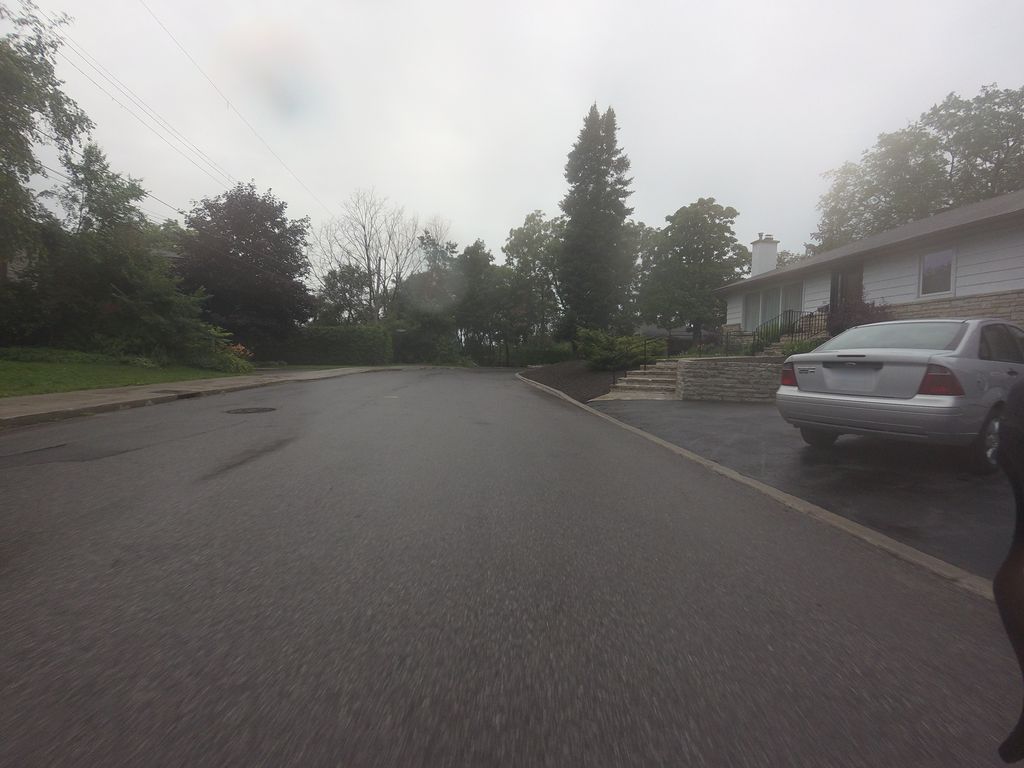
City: ottawa-gatineau